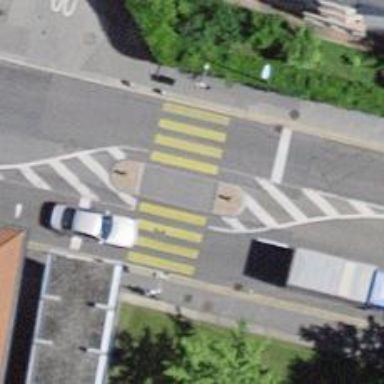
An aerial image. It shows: Road crossing with traffic signals and island.